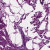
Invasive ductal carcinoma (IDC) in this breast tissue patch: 0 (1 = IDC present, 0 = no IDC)